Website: macys
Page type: billing-address
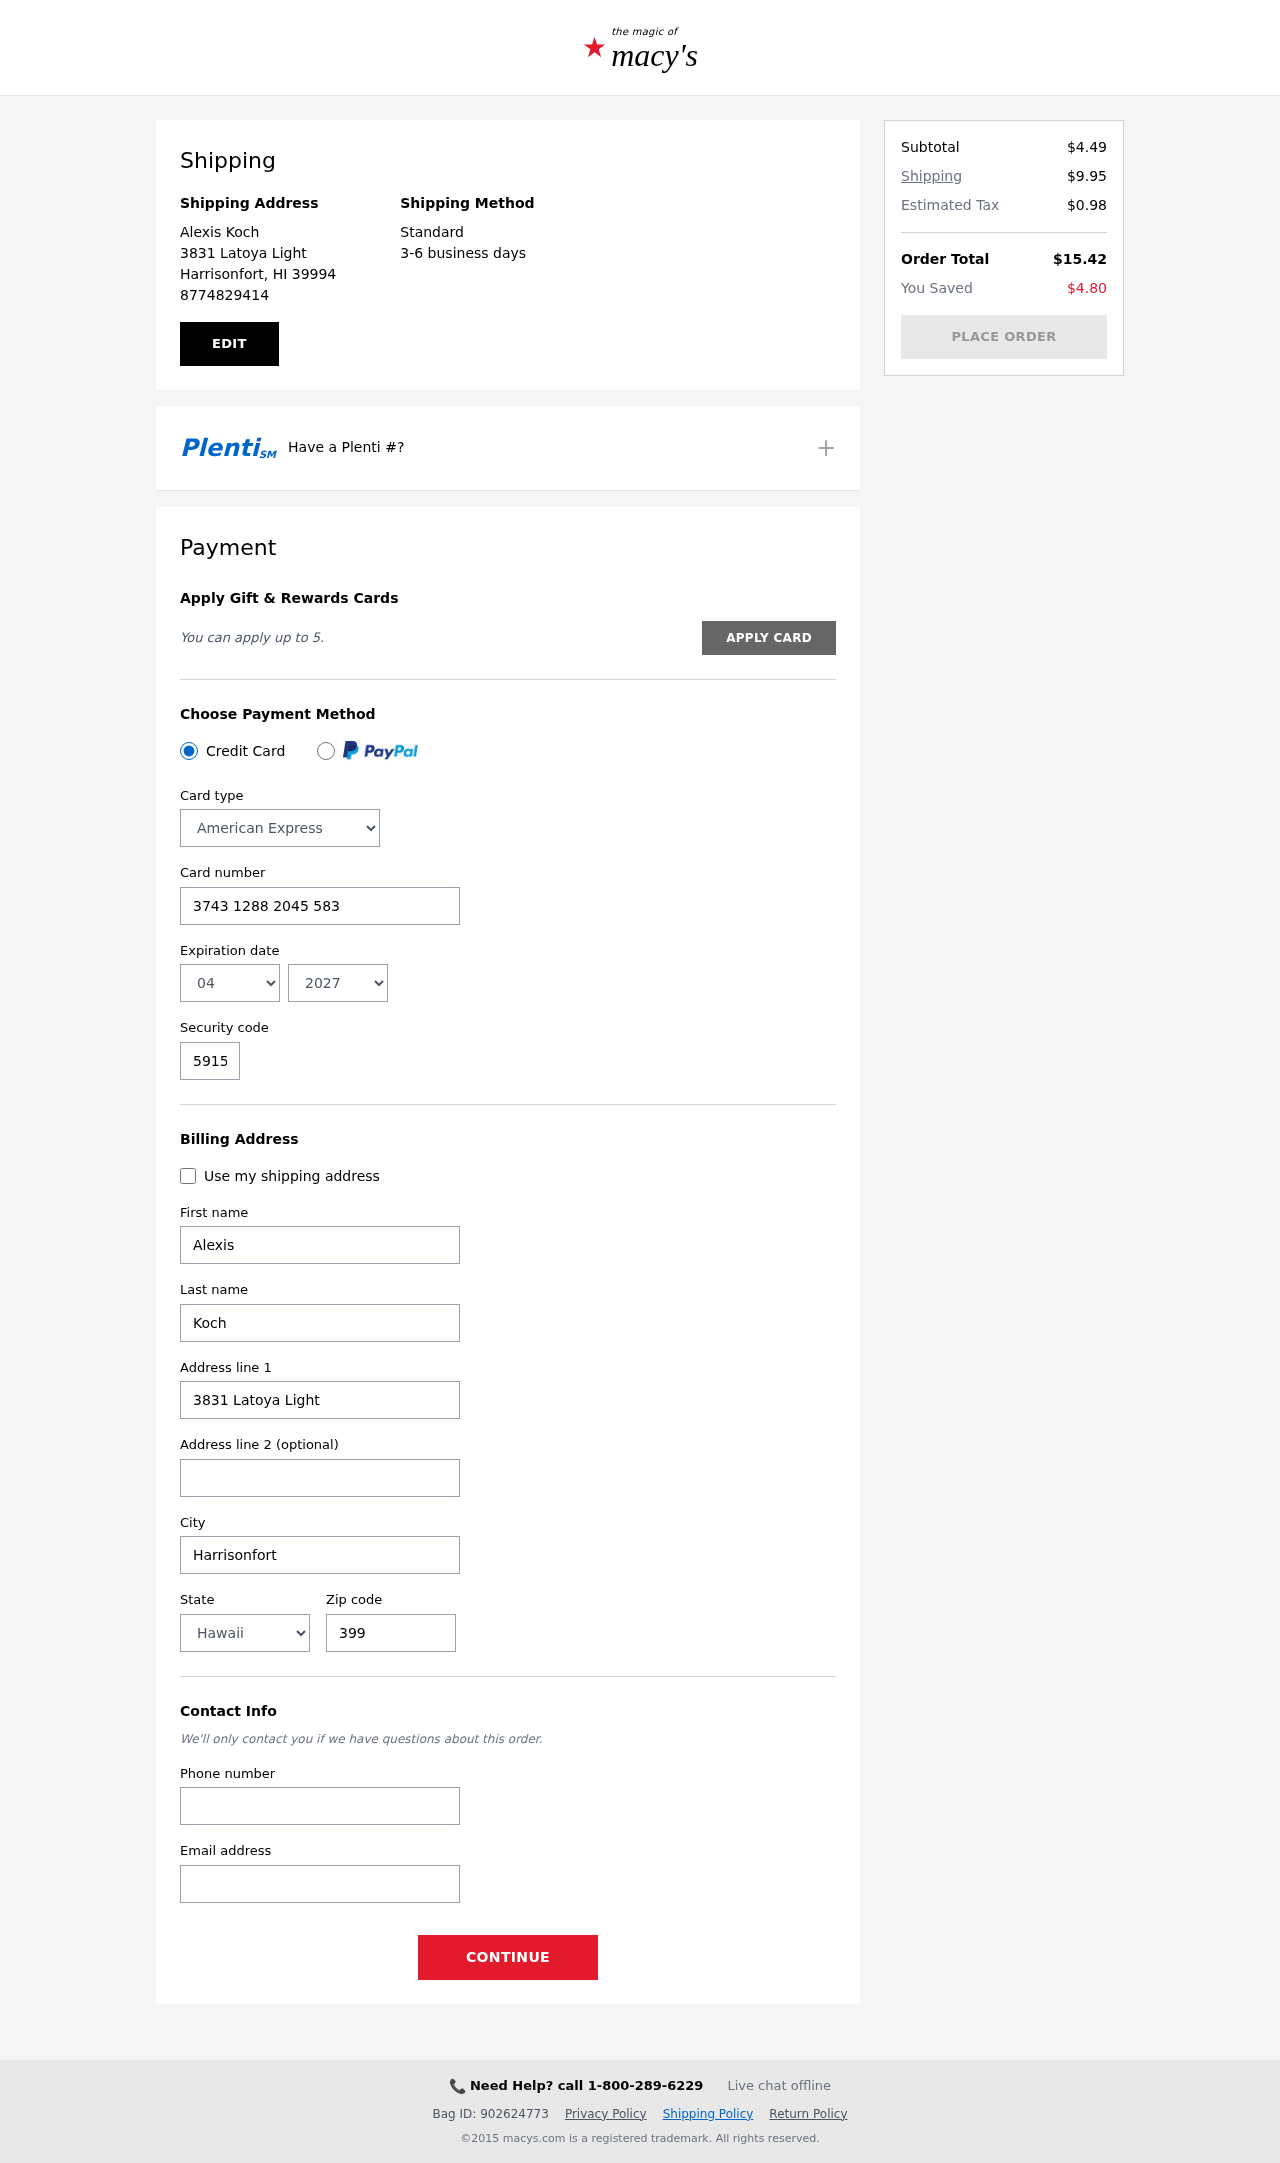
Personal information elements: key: PII_CARD_CVV
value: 5915
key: PII_CARD_EXPIRY_MONTH
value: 04
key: PII_CARD_EXPIRY_YEAR
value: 27
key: PII_CARD_NUMBER
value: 3743 1288 2045 583
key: PII_CARD_TYPE
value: American Express
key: PII_CITY
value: Harrisonfort
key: PII_CITY_STATE_ZIP
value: Harrisonfort, HI 39994
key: PII_EMAIL
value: alexiskoch@gmail.com
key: PII_FIRSTNAME
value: Alexis
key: PII_FULLNAME
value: Alexis Koch
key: PII_LASTNAME
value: Koch
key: PII_PHONE
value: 8774829414
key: PII_POSTCODE
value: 39994
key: PII_STATE
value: Hawaii
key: PII_STREET
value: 3831 Latoya Light
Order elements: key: ORDER_SUBTOTAL
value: $4.49
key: ORDER_SHIPPING_COST
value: $9.95
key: ORDER_TAX
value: $0.98
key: ORDER_TOTAL
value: $15.42
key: ORDER_SAVINGS
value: $4.80